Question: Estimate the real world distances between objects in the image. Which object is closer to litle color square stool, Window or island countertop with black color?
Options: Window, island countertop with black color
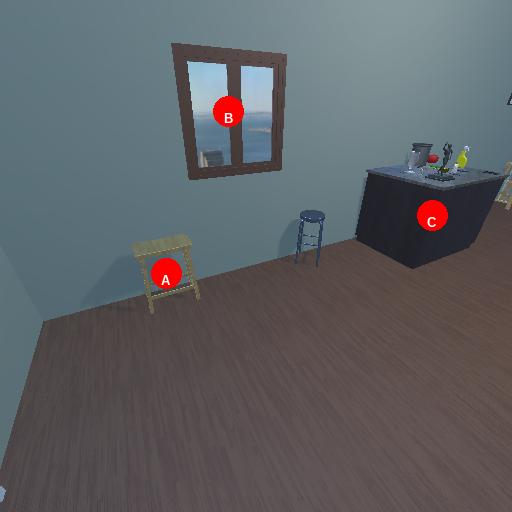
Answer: Window